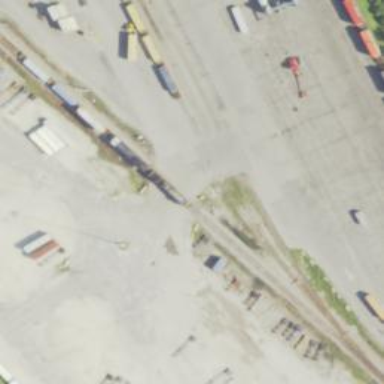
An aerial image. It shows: Railway level crossing.